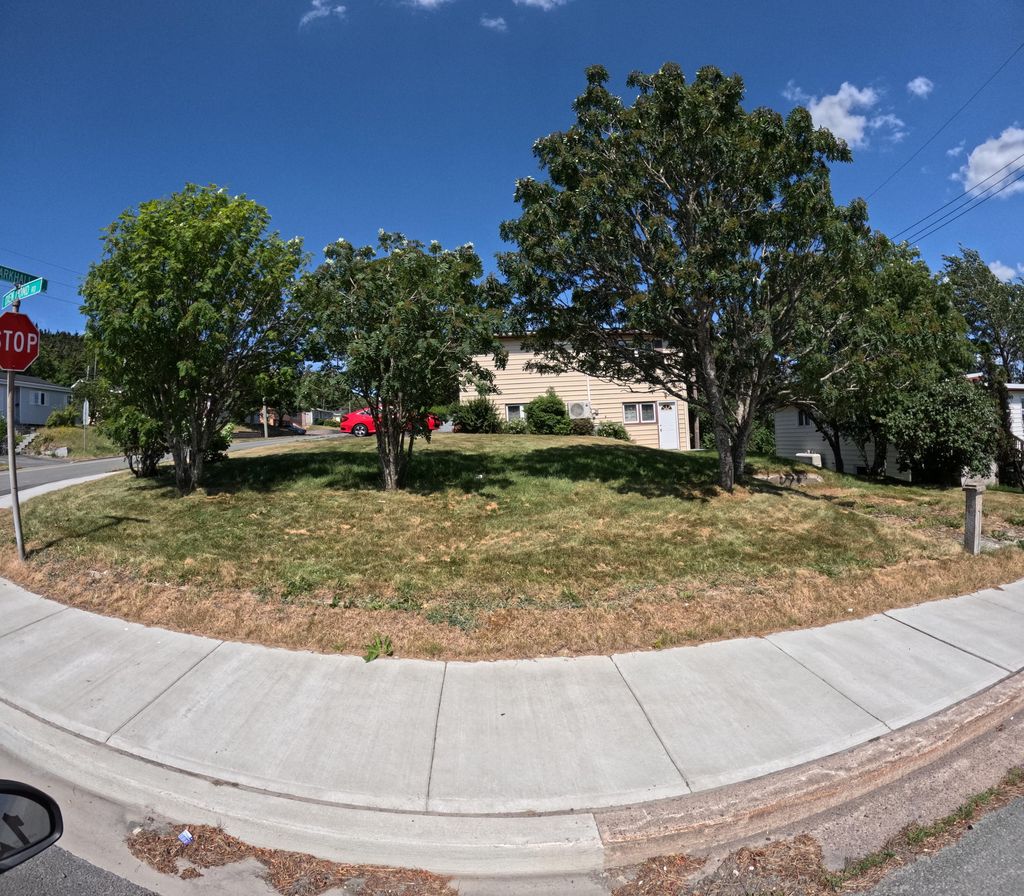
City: st_johns